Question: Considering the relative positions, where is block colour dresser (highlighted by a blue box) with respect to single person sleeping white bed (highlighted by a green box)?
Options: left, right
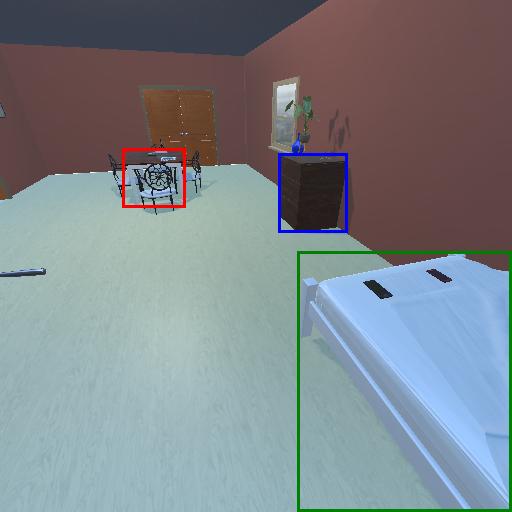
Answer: left